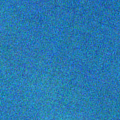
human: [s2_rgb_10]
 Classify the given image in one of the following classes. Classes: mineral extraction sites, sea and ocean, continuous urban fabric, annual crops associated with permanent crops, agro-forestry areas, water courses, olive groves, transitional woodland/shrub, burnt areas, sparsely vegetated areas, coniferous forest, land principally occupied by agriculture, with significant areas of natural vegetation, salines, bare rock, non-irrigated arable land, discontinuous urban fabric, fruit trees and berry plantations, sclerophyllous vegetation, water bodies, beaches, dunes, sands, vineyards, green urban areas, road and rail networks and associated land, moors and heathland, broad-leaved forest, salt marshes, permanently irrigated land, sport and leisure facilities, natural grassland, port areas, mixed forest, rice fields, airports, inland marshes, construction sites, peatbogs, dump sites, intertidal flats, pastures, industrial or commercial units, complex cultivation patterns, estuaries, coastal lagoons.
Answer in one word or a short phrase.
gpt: sea and ocean